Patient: sex M, age 26
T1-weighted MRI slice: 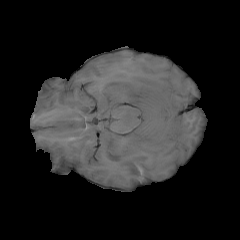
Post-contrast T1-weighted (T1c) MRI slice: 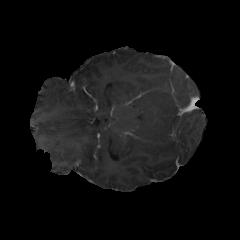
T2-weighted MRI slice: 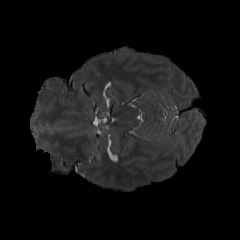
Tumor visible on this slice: yes
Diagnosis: Astrocytoma, IDH-mutant
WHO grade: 4